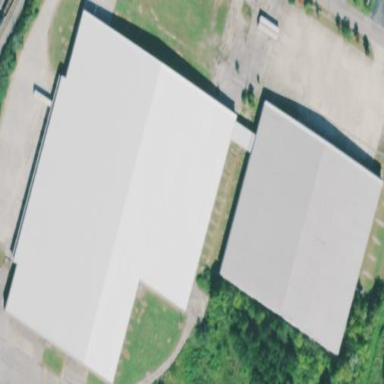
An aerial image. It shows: Warehouse building.